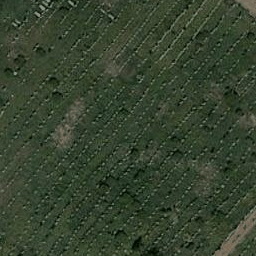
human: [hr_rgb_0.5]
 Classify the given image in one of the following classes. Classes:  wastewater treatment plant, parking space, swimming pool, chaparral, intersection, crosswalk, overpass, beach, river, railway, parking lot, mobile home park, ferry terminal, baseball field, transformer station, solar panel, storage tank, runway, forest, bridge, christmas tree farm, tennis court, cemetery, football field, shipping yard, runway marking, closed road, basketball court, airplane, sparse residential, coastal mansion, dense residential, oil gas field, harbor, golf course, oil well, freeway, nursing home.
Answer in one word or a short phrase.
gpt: cemetery